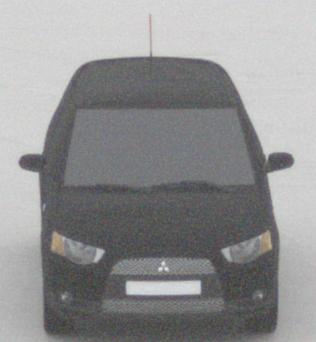
Make: Mitsubishi
Model: Colt 1.1
Detailed model: Colt (VI)
Model produced from: 2008/11
Model produced until: 2010/10
Doors: 3
Color: black
Road condition: dry road
Daytime: midday
Contrast: low contrast